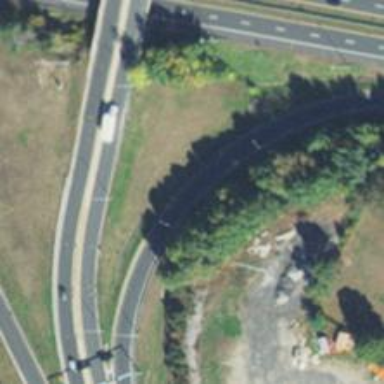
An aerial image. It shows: Asphalt motorway link.